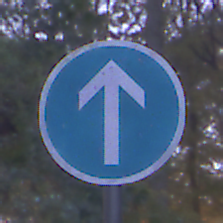
Verkehrszeichen: VorgeschriebeneFahrtrichtungGeradeaus
Umgebung: Outdoor, Suburban
Tageszeit: Night
Wetter: PartlyCloudy
Licht: Artificial
Jahreszeit: NotSpecified
Kontrast: LowContrast